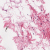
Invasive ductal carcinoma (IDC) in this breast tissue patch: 0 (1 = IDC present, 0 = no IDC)